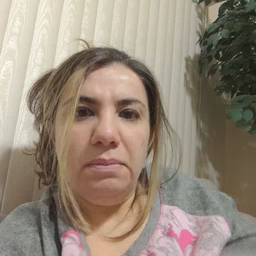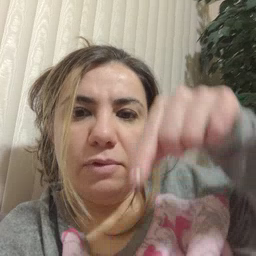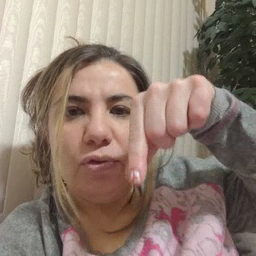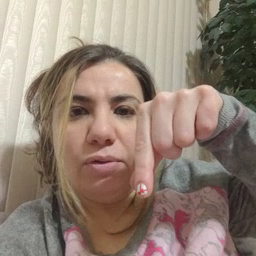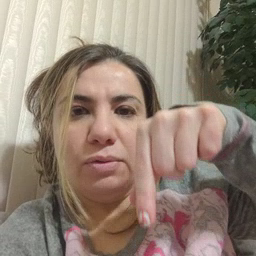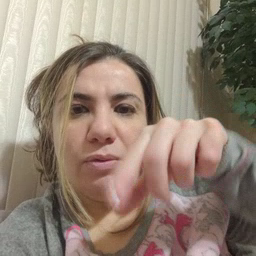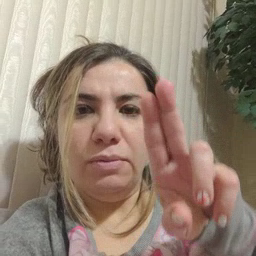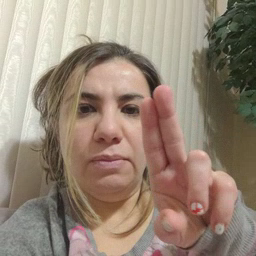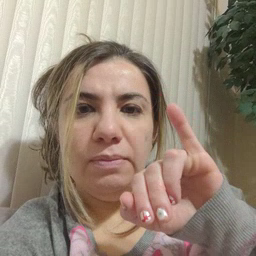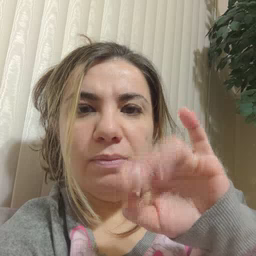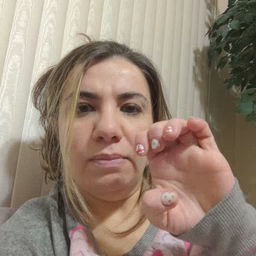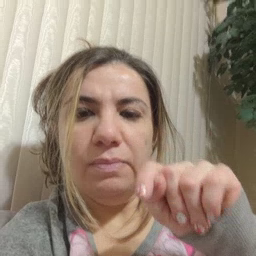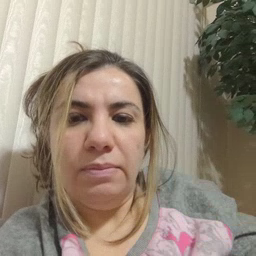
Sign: quiet